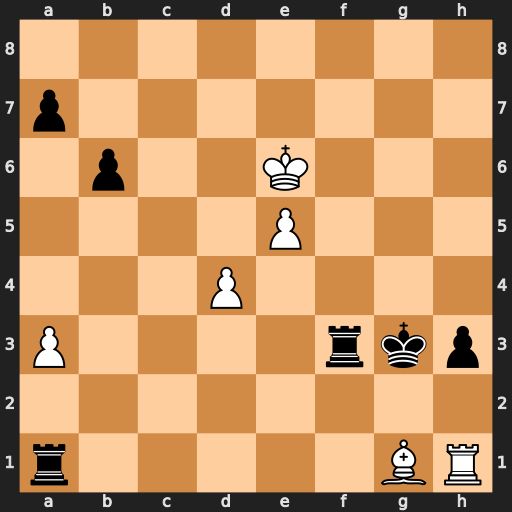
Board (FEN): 8/p7/1p2K3/4P3/3P4/P4rkp/8/r5BR
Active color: w
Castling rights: -
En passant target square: -
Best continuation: Bh2+ Kg2 Rxa1